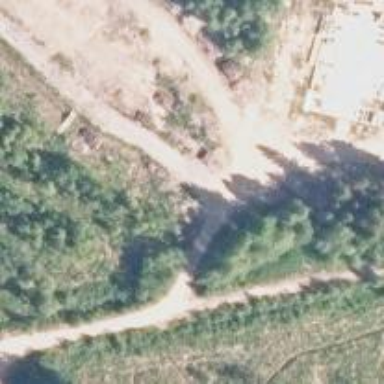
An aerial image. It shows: Driveway leading to service road.